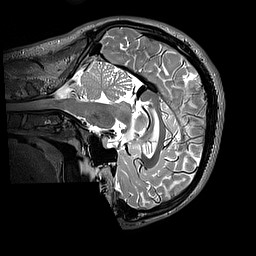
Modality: T2w
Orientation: sagittal
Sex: male
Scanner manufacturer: siemens
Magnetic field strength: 3 T
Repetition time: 3.2 s
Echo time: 0.409 s